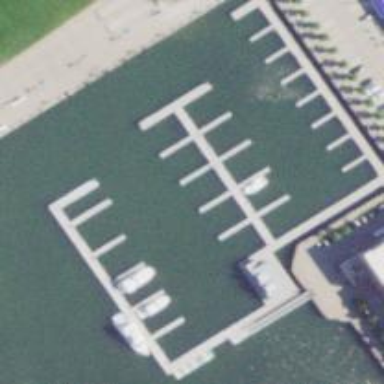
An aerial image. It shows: Man-made pier.